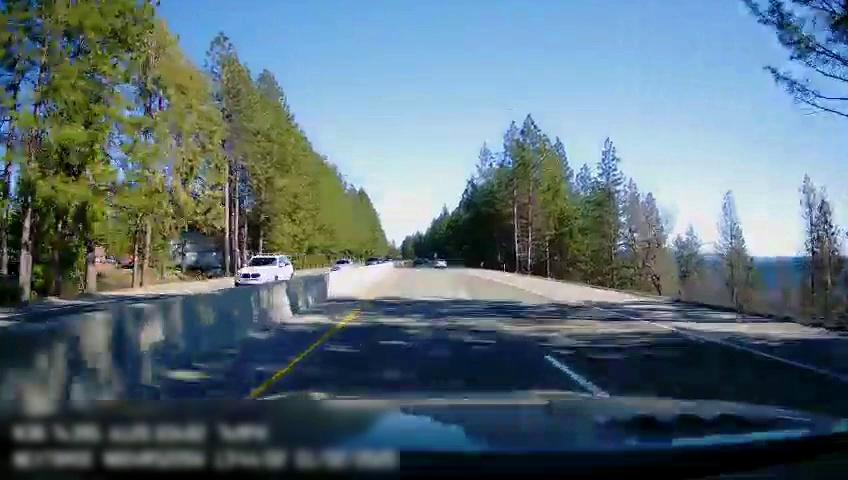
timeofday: Day
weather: Sunny
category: Drivable Space
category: Drivable Space
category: Vehicles | SUV
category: Vehicles | Car
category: Vehicles | SUV
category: Vehicles | Car
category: Lanes | Alternate Lane
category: Lanes | Current Lane
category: Lanes | Alternate Lane
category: Lanes | Opposite Lane